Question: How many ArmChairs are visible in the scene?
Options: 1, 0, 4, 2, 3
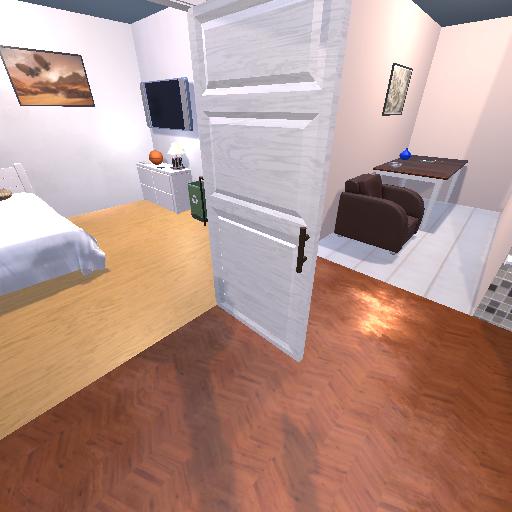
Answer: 1